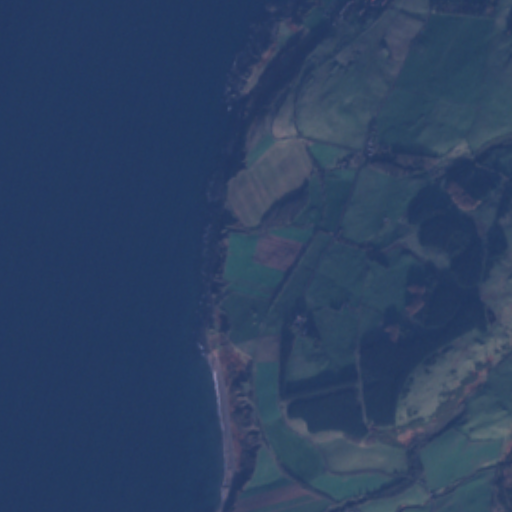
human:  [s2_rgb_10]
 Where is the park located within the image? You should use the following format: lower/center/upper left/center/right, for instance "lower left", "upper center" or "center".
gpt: The park is located in the upper right of the image.
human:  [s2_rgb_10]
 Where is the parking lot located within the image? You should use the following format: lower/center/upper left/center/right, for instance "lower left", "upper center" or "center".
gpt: The parking lot is located in the lower right of the image.
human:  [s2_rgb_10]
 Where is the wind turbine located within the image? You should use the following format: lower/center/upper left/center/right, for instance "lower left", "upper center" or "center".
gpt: The wind turbine is located in the center right of the image.
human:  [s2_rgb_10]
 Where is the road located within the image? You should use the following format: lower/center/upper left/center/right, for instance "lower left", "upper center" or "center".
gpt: There is no road in the image.